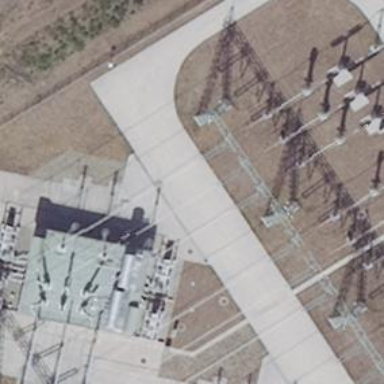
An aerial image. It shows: Power line with 3 cables. It is situated in bay.